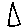
Label: triangle